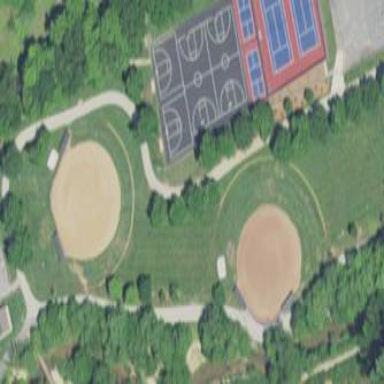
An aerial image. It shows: Basketball court on pitch.